Interaction volume radius: 10 \u00c5
Interaction volume height: 15 \u00c5
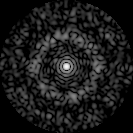
Disorder parameter: 0.8293